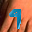
Label: 9